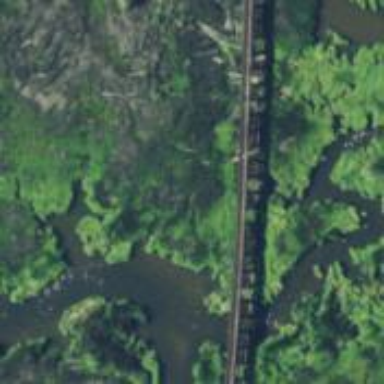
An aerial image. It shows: Viaduct bridge over railway tracks.